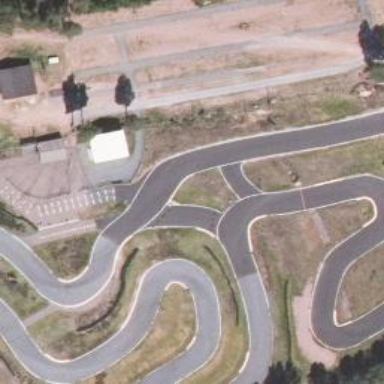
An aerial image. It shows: Karting raceway for sports enthusiasts.